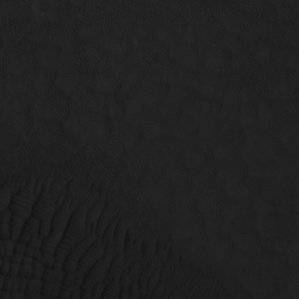
Label: non_frost